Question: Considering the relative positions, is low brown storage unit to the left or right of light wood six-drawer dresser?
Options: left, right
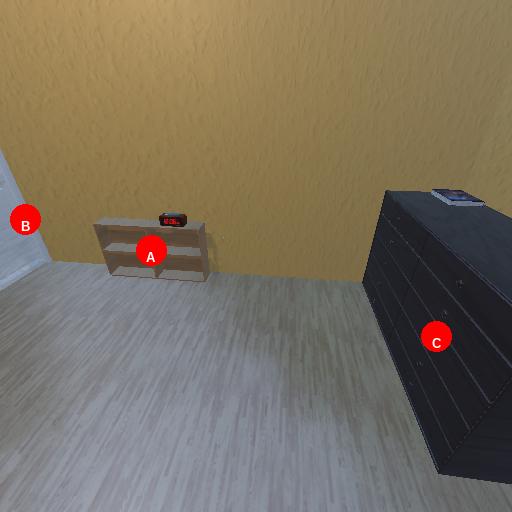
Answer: left